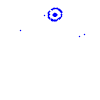
Particle: pion